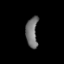
Tissue: lung
Cell type: Epithelial cells
Senescence score: 0.2329
Nuclear area (px): 351
Mean DAPI intensity: 115.254